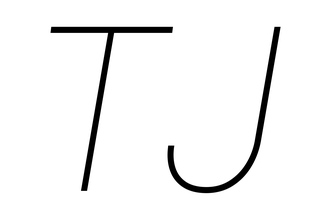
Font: Roboto-Italic_Thin_Italic